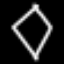
Label: diamond